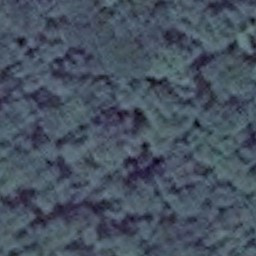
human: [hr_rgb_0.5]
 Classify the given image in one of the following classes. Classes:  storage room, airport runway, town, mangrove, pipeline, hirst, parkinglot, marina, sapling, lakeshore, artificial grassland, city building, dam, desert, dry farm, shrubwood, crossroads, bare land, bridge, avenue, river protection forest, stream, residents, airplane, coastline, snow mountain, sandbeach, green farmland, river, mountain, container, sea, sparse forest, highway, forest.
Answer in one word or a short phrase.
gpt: forest